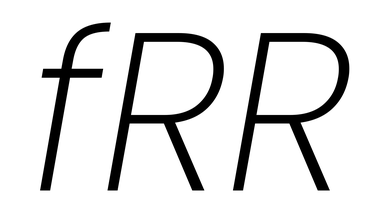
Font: Poppins-ExtraLightItalic